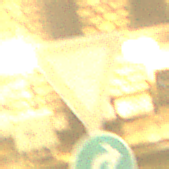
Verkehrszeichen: VorfahrtGewaehren
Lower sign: VorgeschriebeneFahrtrichtungRechts
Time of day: Night
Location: Outdoor (Urban)
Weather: Overcast
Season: NotSpecified
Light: Artificial